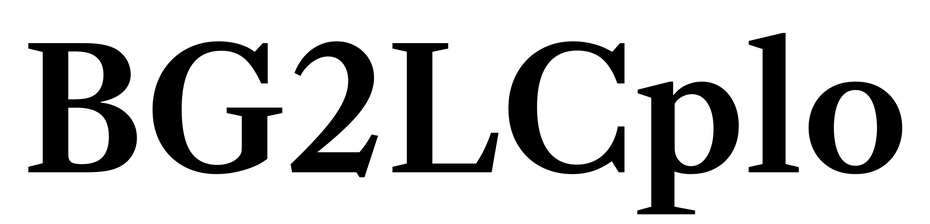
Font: LibreCaslonText_SemiBold